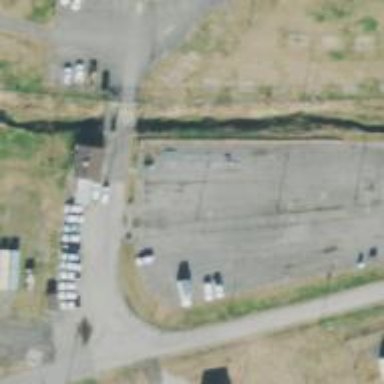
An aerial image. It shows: Parking area with asphalt surface.